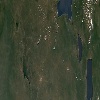
Label: land